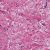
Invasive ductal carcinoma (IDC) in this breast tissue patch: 0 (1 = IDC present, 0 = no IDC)